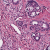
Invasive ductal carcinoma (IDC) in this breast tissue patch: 0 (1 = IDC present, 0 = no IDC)